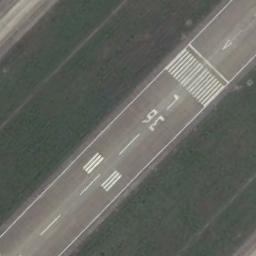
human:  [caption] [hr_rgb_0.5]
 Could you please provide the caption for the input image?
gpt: The runway is on the grass .

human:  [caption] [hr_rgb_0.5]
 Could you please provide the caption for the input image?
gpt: The grass is beside the runway .

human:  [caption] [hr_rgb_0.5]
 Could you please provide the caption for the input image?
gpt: The runway has a threshold marking and two touchdown zone markings and the designation marking is 36L .

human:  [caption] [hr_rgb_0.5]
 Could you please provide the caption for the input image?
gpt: Next to the runway is a green lawn with white '36L' and short-line signs on the runway .

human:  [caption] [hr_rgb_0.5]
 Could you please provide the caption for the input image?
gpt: There are green meadows beside the runway .